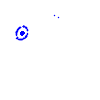
Particle: electron